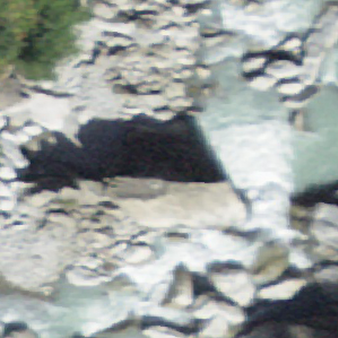
Label: bouldering_area